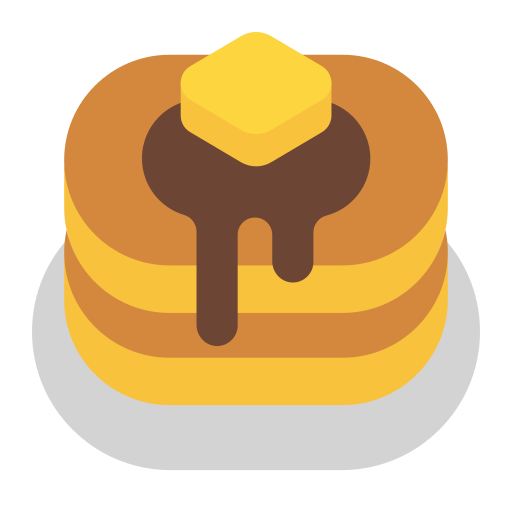
pancakes flat